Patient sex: F
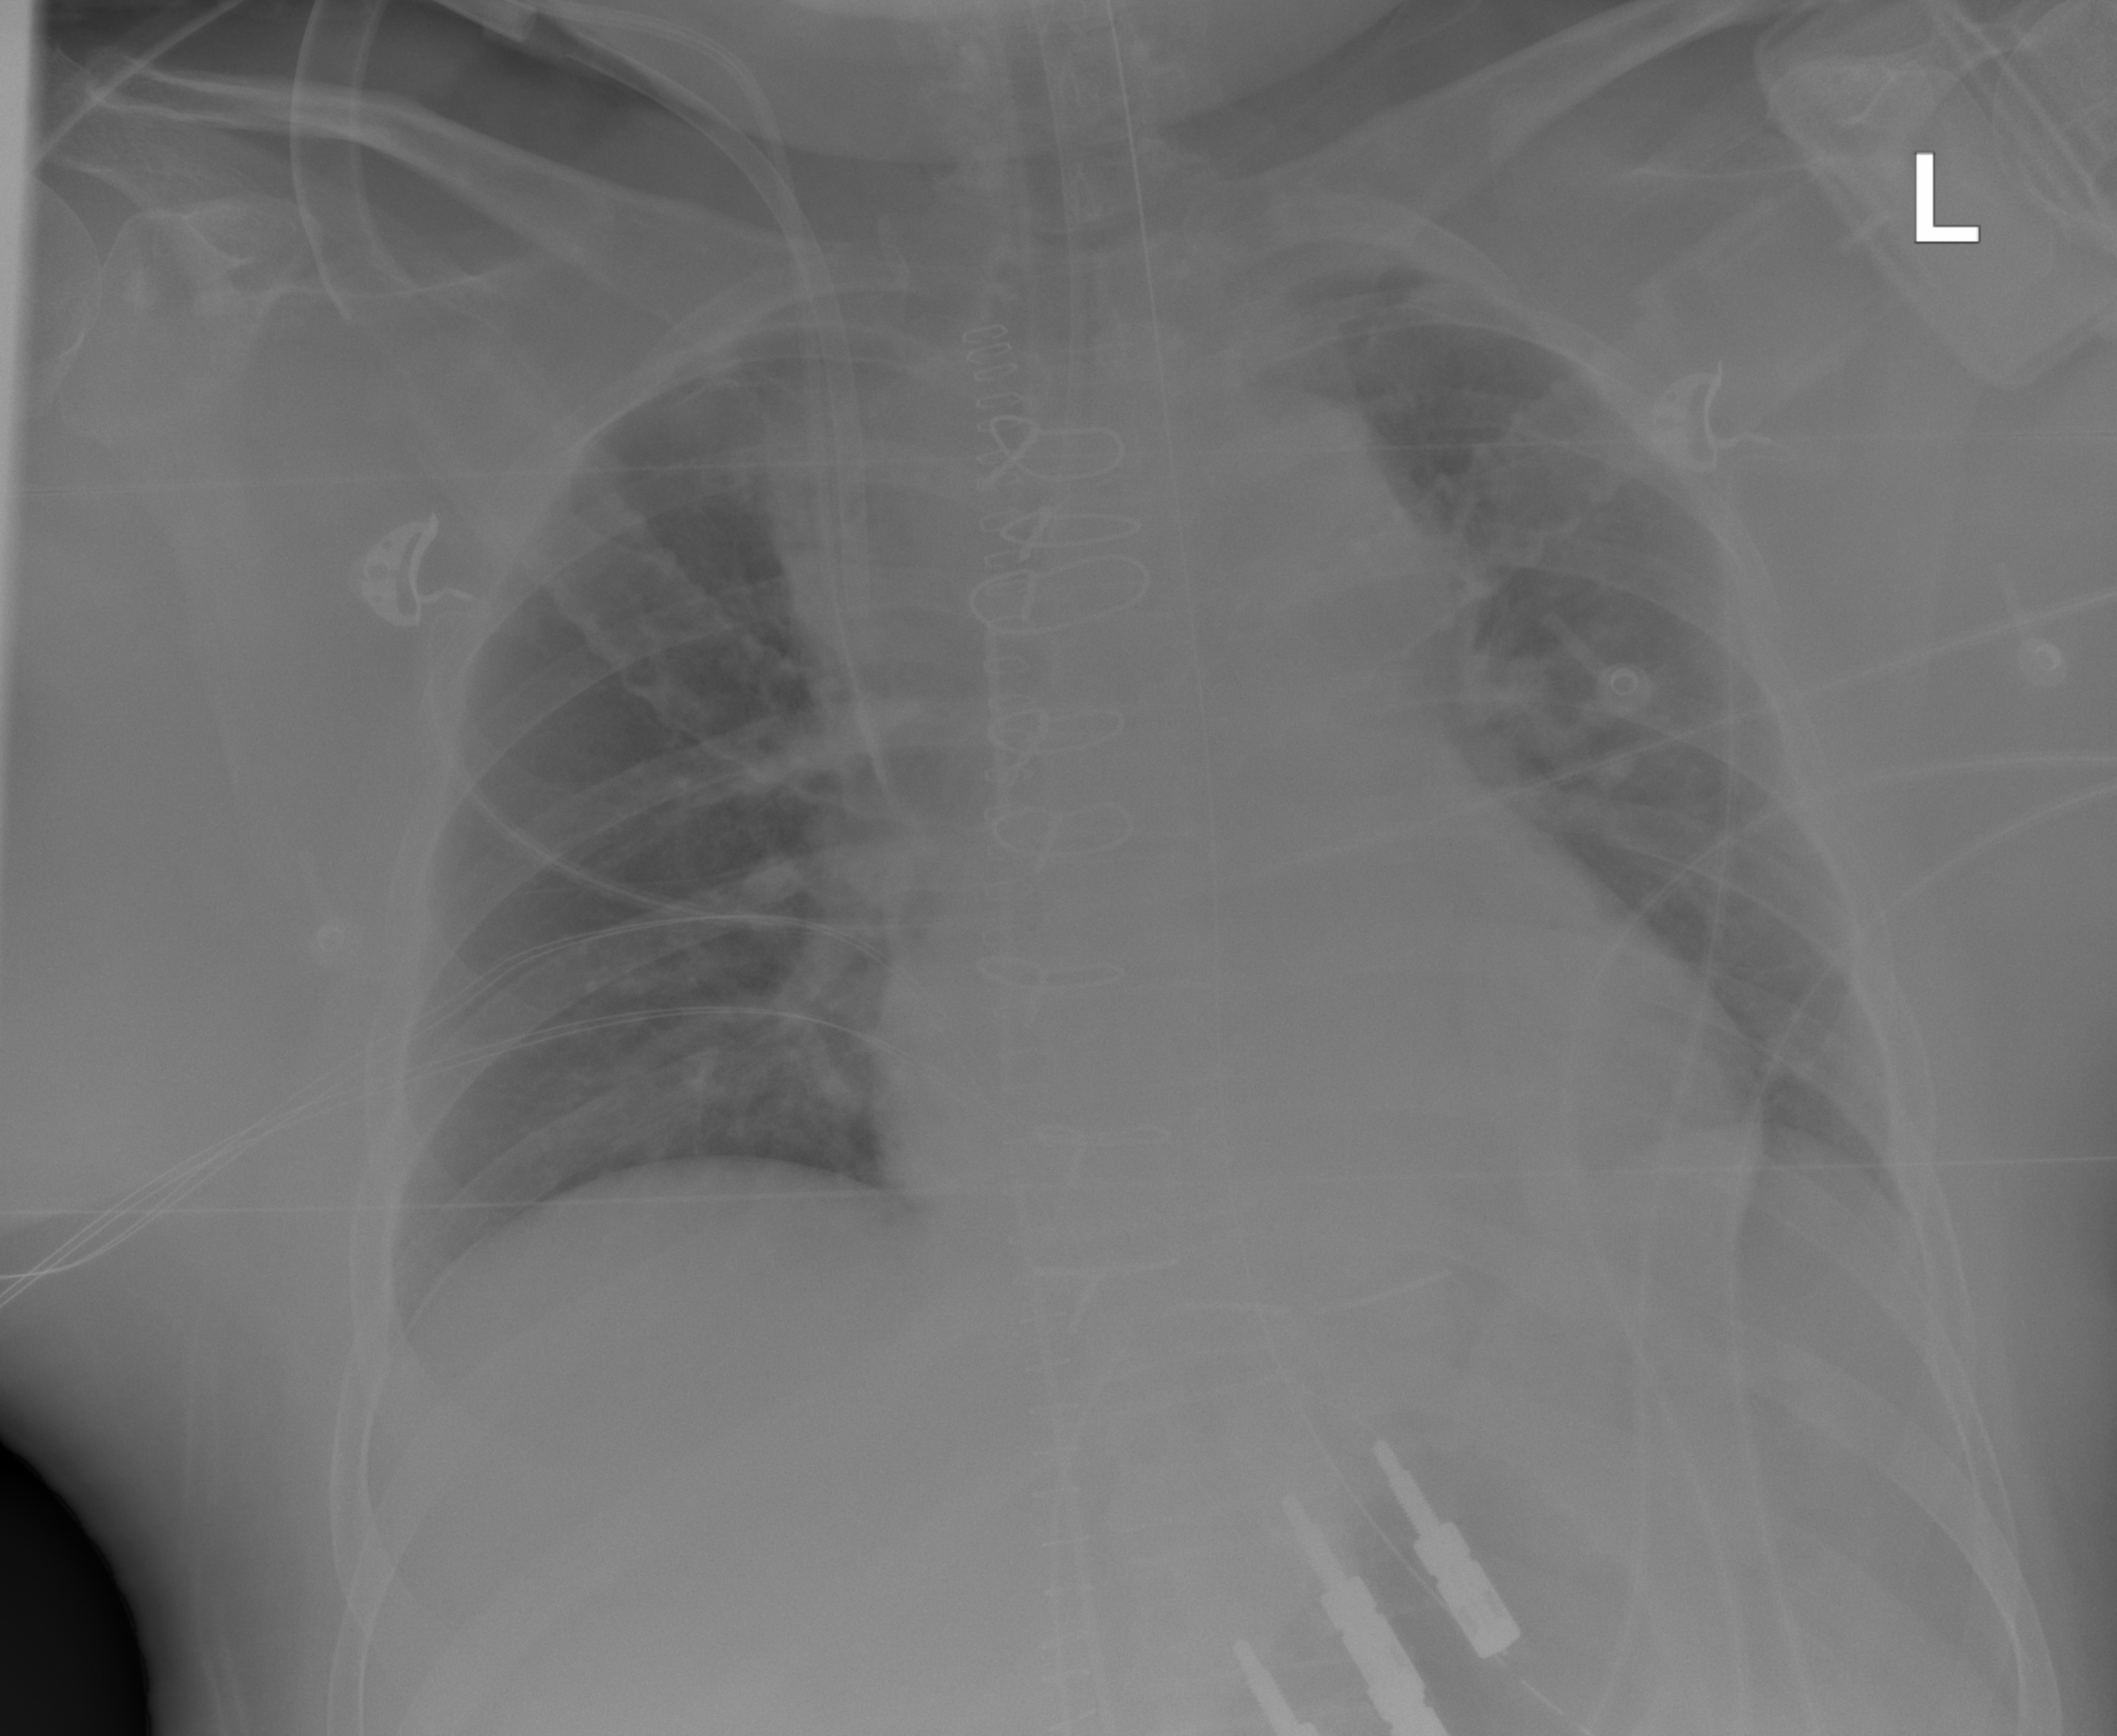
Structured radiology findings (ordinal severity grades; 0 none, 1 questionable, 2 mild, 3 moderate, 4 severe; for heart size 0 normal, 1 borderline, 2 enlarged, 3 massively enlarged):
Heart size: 2
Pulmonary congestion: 0
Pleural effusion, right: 0
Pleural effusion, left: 0
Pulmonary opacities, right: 0
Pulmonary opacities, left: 0
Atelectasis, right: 0
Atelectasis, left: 0